Field crop: tomato
Growth stage: 2
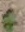
Species: solanum